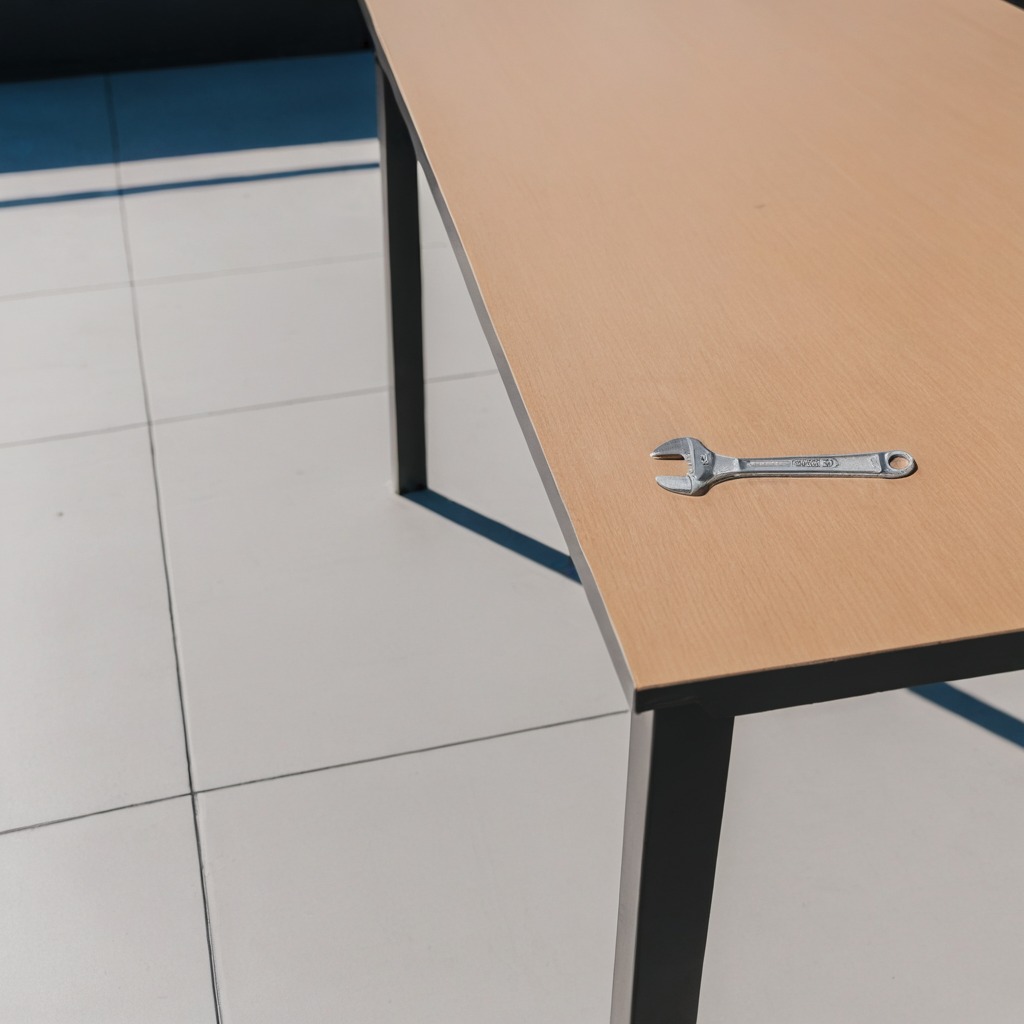
An wrench is lying on a clean utility table in a temporary outdoor tool station.